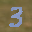
Label: 3